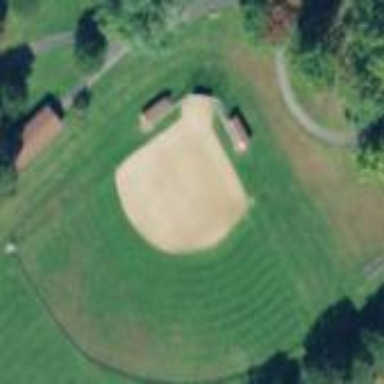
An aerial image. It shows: Baseball pitch for leisure land activities.